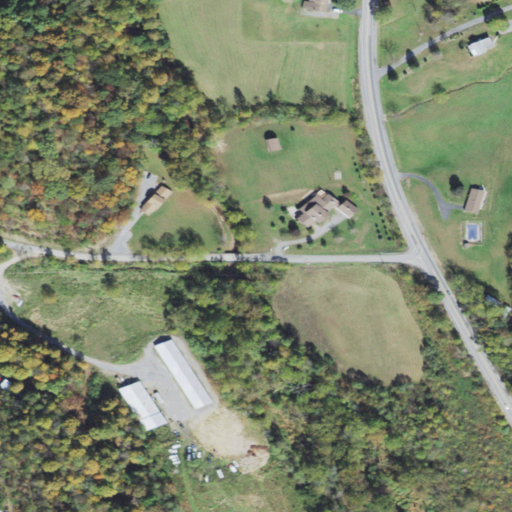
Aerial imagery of valley in Pennsylvania named Poplar Hollow containing deciduous forest, pasture, low intensity development, open development, herbaceous wetlands, medium intensity development, high intensity development, and woody wetlands